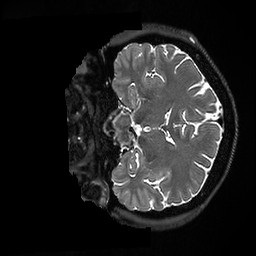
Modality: T2w
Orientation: coronal
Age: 49
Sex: male
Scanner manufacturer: ge
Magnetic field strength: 3 T
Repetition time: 3.202 s
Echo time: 0.06656 s